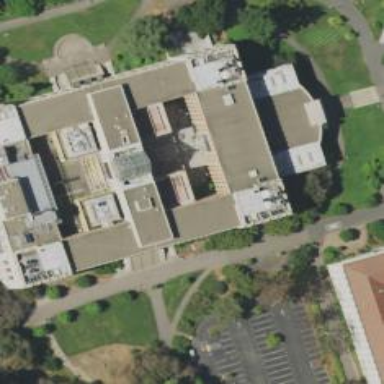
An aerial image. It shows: University building.